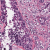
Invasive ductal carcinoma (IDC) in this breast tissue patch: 0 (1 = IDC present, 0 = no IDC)